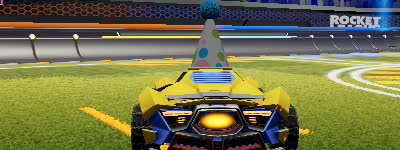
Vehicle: werewolf